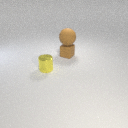
large brown rubber sphere above small brown rubber cube